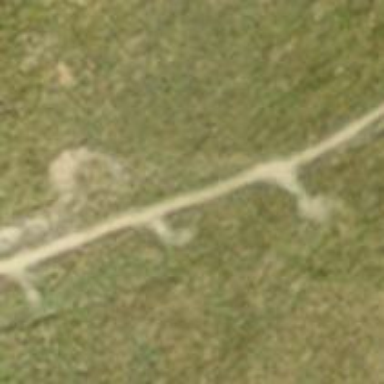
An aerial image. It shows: Dirt path.